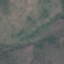
Land use / land cover: HerbaceousVegetation